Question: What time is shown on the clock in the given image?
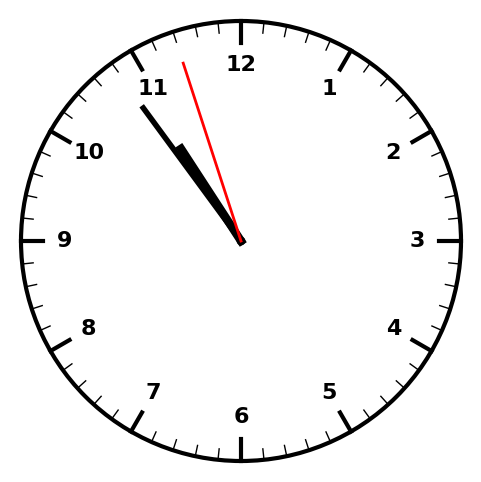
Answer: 10:53:57